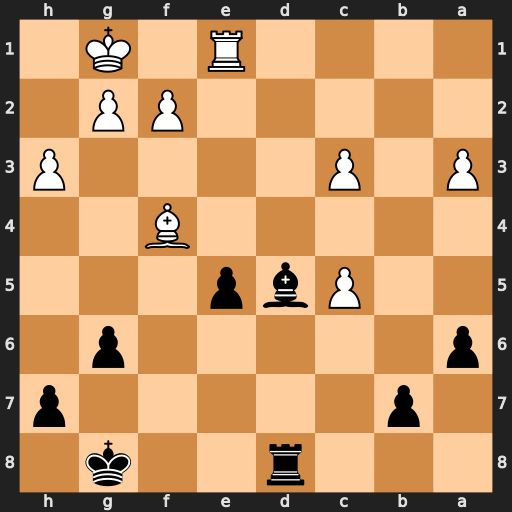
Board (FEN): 3r2k1/1p5p/p5p1/2Pbp3/5B2/P1P4P/5PP1/4R1K1
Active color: b
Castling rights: -
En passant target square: -
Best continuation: exf4 Rd1 Rd7